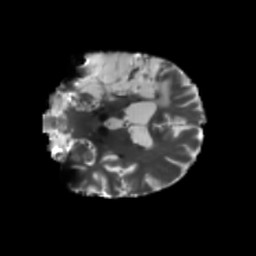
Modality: T2w
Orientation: coronal
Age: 51
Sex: male
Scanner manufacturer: siemens
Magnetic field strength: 3 T
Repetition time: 5.25 s
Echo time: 0.08 s